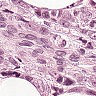
Metastatic tissue present: yes